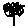
Label: tree